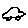
Label: car